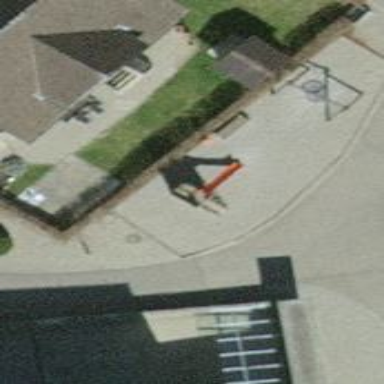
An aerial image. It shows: Playground with playful theme.